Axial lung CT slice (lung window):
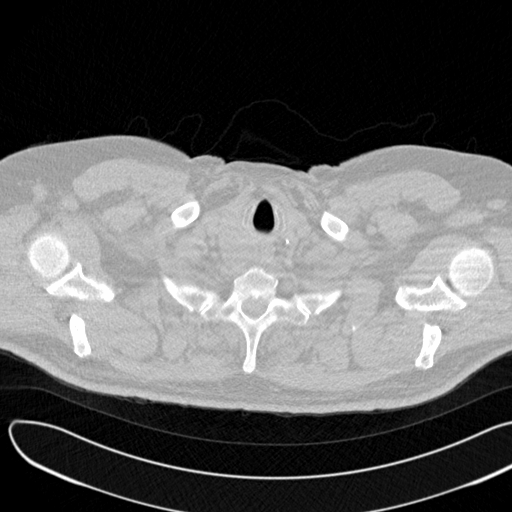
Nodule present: no